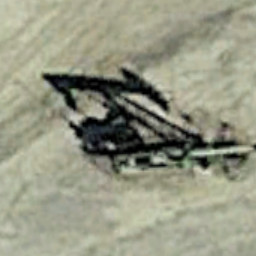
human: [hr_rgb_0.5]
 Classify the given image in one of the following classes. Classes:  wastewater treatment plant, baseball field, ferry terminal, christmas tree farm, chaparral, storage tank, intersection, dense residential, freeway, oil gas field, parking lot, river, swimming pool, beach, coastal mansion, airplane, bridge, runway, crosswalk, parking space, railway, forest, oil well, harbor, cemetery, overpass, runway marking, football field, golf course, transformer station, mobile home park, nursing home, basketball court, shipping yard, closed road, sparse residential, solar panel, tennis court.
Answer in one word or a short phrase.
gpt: oil well